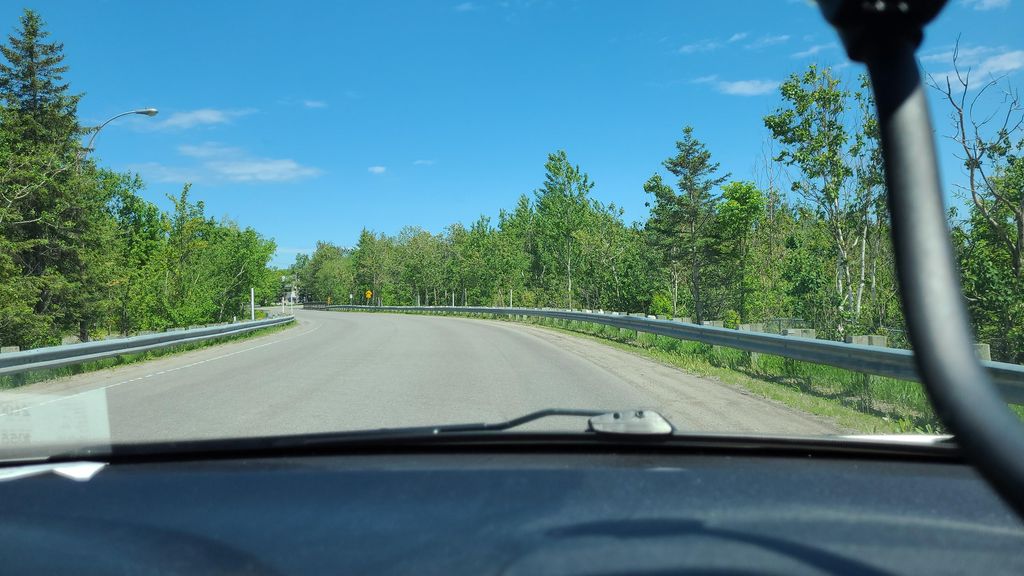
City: quebec_city